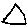
Label: triangle